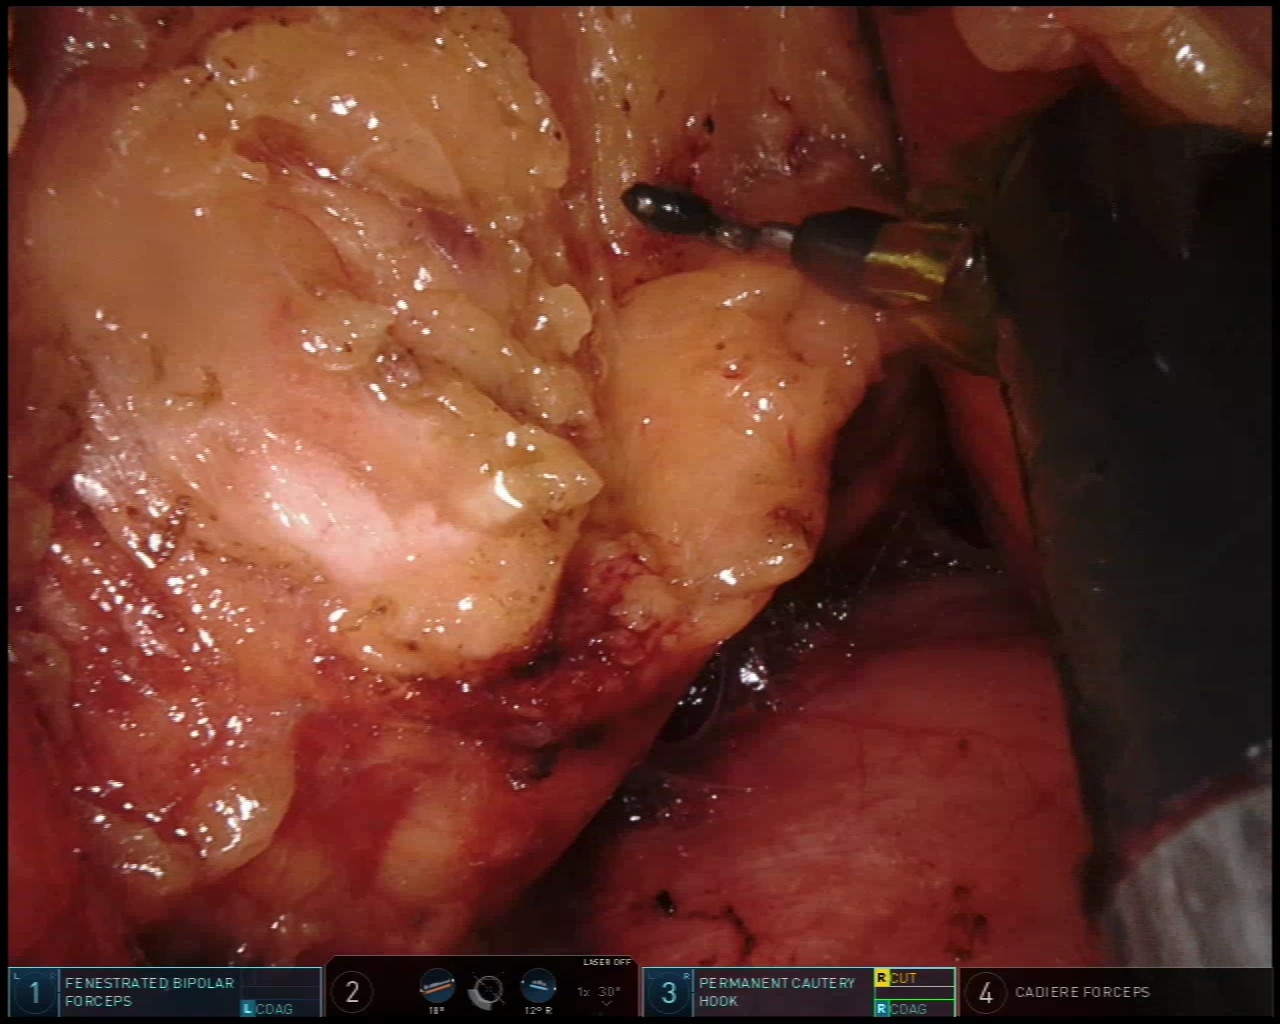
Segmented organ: pancreas
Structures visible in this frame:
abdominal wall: no
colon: no
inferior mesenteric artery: no
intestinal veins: no
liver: no
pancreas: yes
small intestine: no
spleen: no
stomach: no
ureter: no
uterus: no
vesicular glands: no